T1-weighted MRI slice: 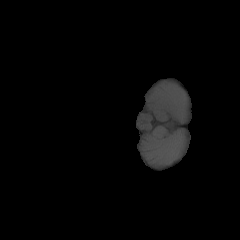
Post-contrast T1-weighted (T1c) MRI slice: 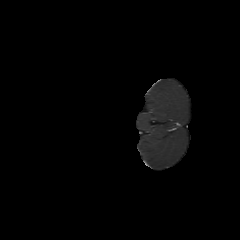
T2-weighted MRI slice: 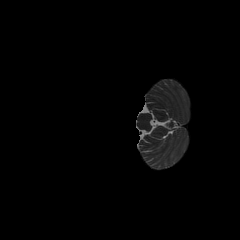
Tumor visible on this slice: no